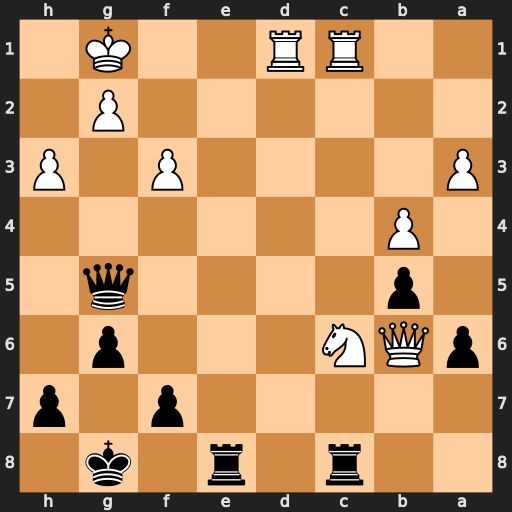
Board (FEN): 2r1r1k1/5p1p/pQN3p1/1p4q1/1P6/P4P1P/6P1/2RR2K1
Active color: b
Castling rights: -
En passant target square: -
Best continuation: Re2 g4 Rce8